Describe the contrast between these two images.
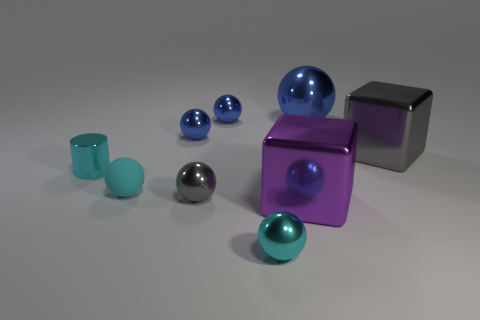
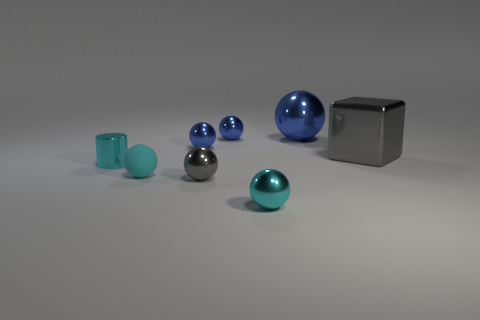
the purple cube is gone
the big purple metallic block in front of the small cyan rubber sphere is missing
the big purple metal cube in front of the cyan rubber ball is no longer there